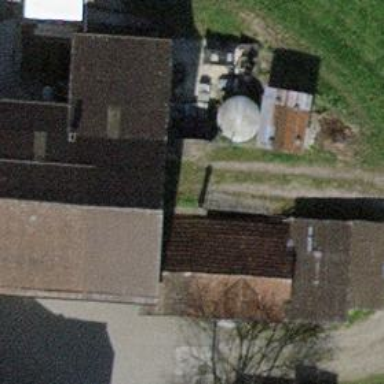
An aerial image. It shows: Cowshed building.